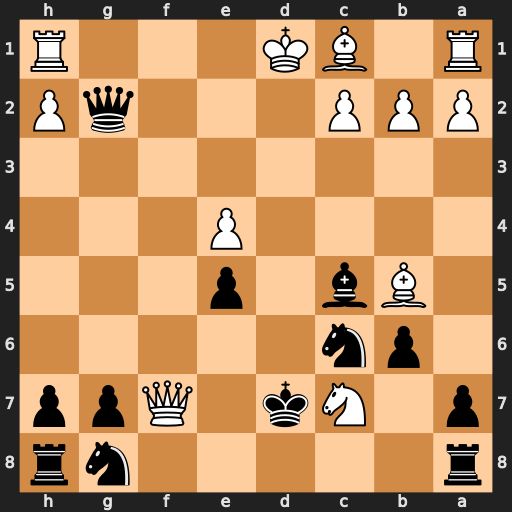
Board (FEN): r5nr/p1Nk1Qpp/1pn5/1Bb1p3/4P3/8/PPP3qP/R1BK3R
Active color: b
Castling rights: -
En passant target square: -
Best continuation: Ne7 Qf1 Qxf1+